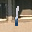
Label: 1